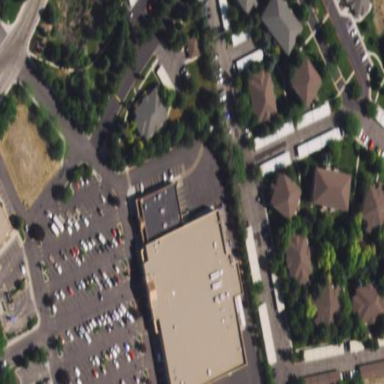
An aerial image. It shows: Supermarket located in building.